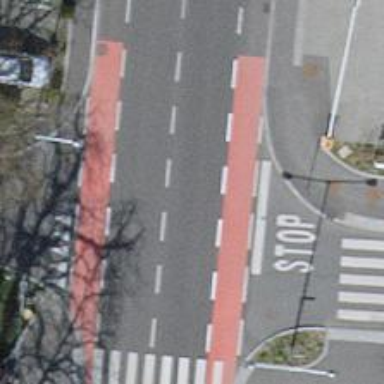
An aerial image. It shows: Primary highway with asphalt surface. It has sidewalks on both sides. There is cycle lane on the left and cycle track on the right.